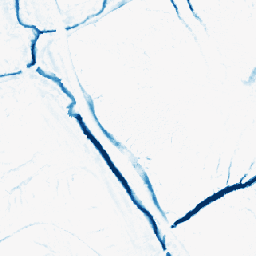
Category: morphological
Decomposition family: morphological
Decomposition parameters: operation: closing
size: 5
Upsampling method: area
Upsampling parameters: scale: 8
Upsampling scale: 8